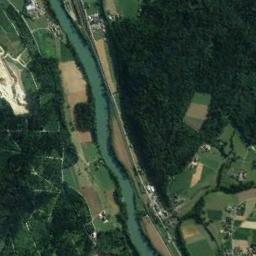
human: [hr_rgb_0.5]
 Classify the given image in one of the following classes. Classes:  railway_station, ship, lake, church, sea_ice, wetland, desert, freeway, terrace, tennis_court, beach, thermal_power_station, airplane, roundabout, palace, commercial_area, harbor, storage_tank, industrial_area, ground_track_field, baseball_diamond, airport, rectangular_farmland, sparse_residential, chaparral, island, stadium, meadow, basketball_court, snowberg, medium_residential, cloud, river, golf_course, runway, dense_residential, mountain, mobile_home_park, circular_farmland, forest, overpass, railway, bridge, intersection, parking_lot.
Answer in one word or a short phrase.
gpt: river